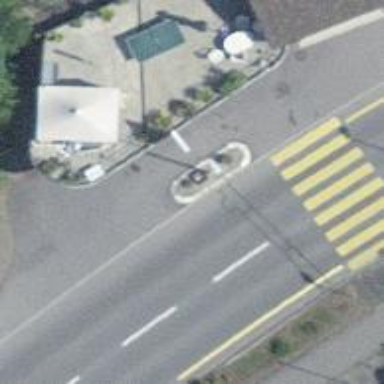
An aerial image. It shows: Fuel station.